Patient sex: M
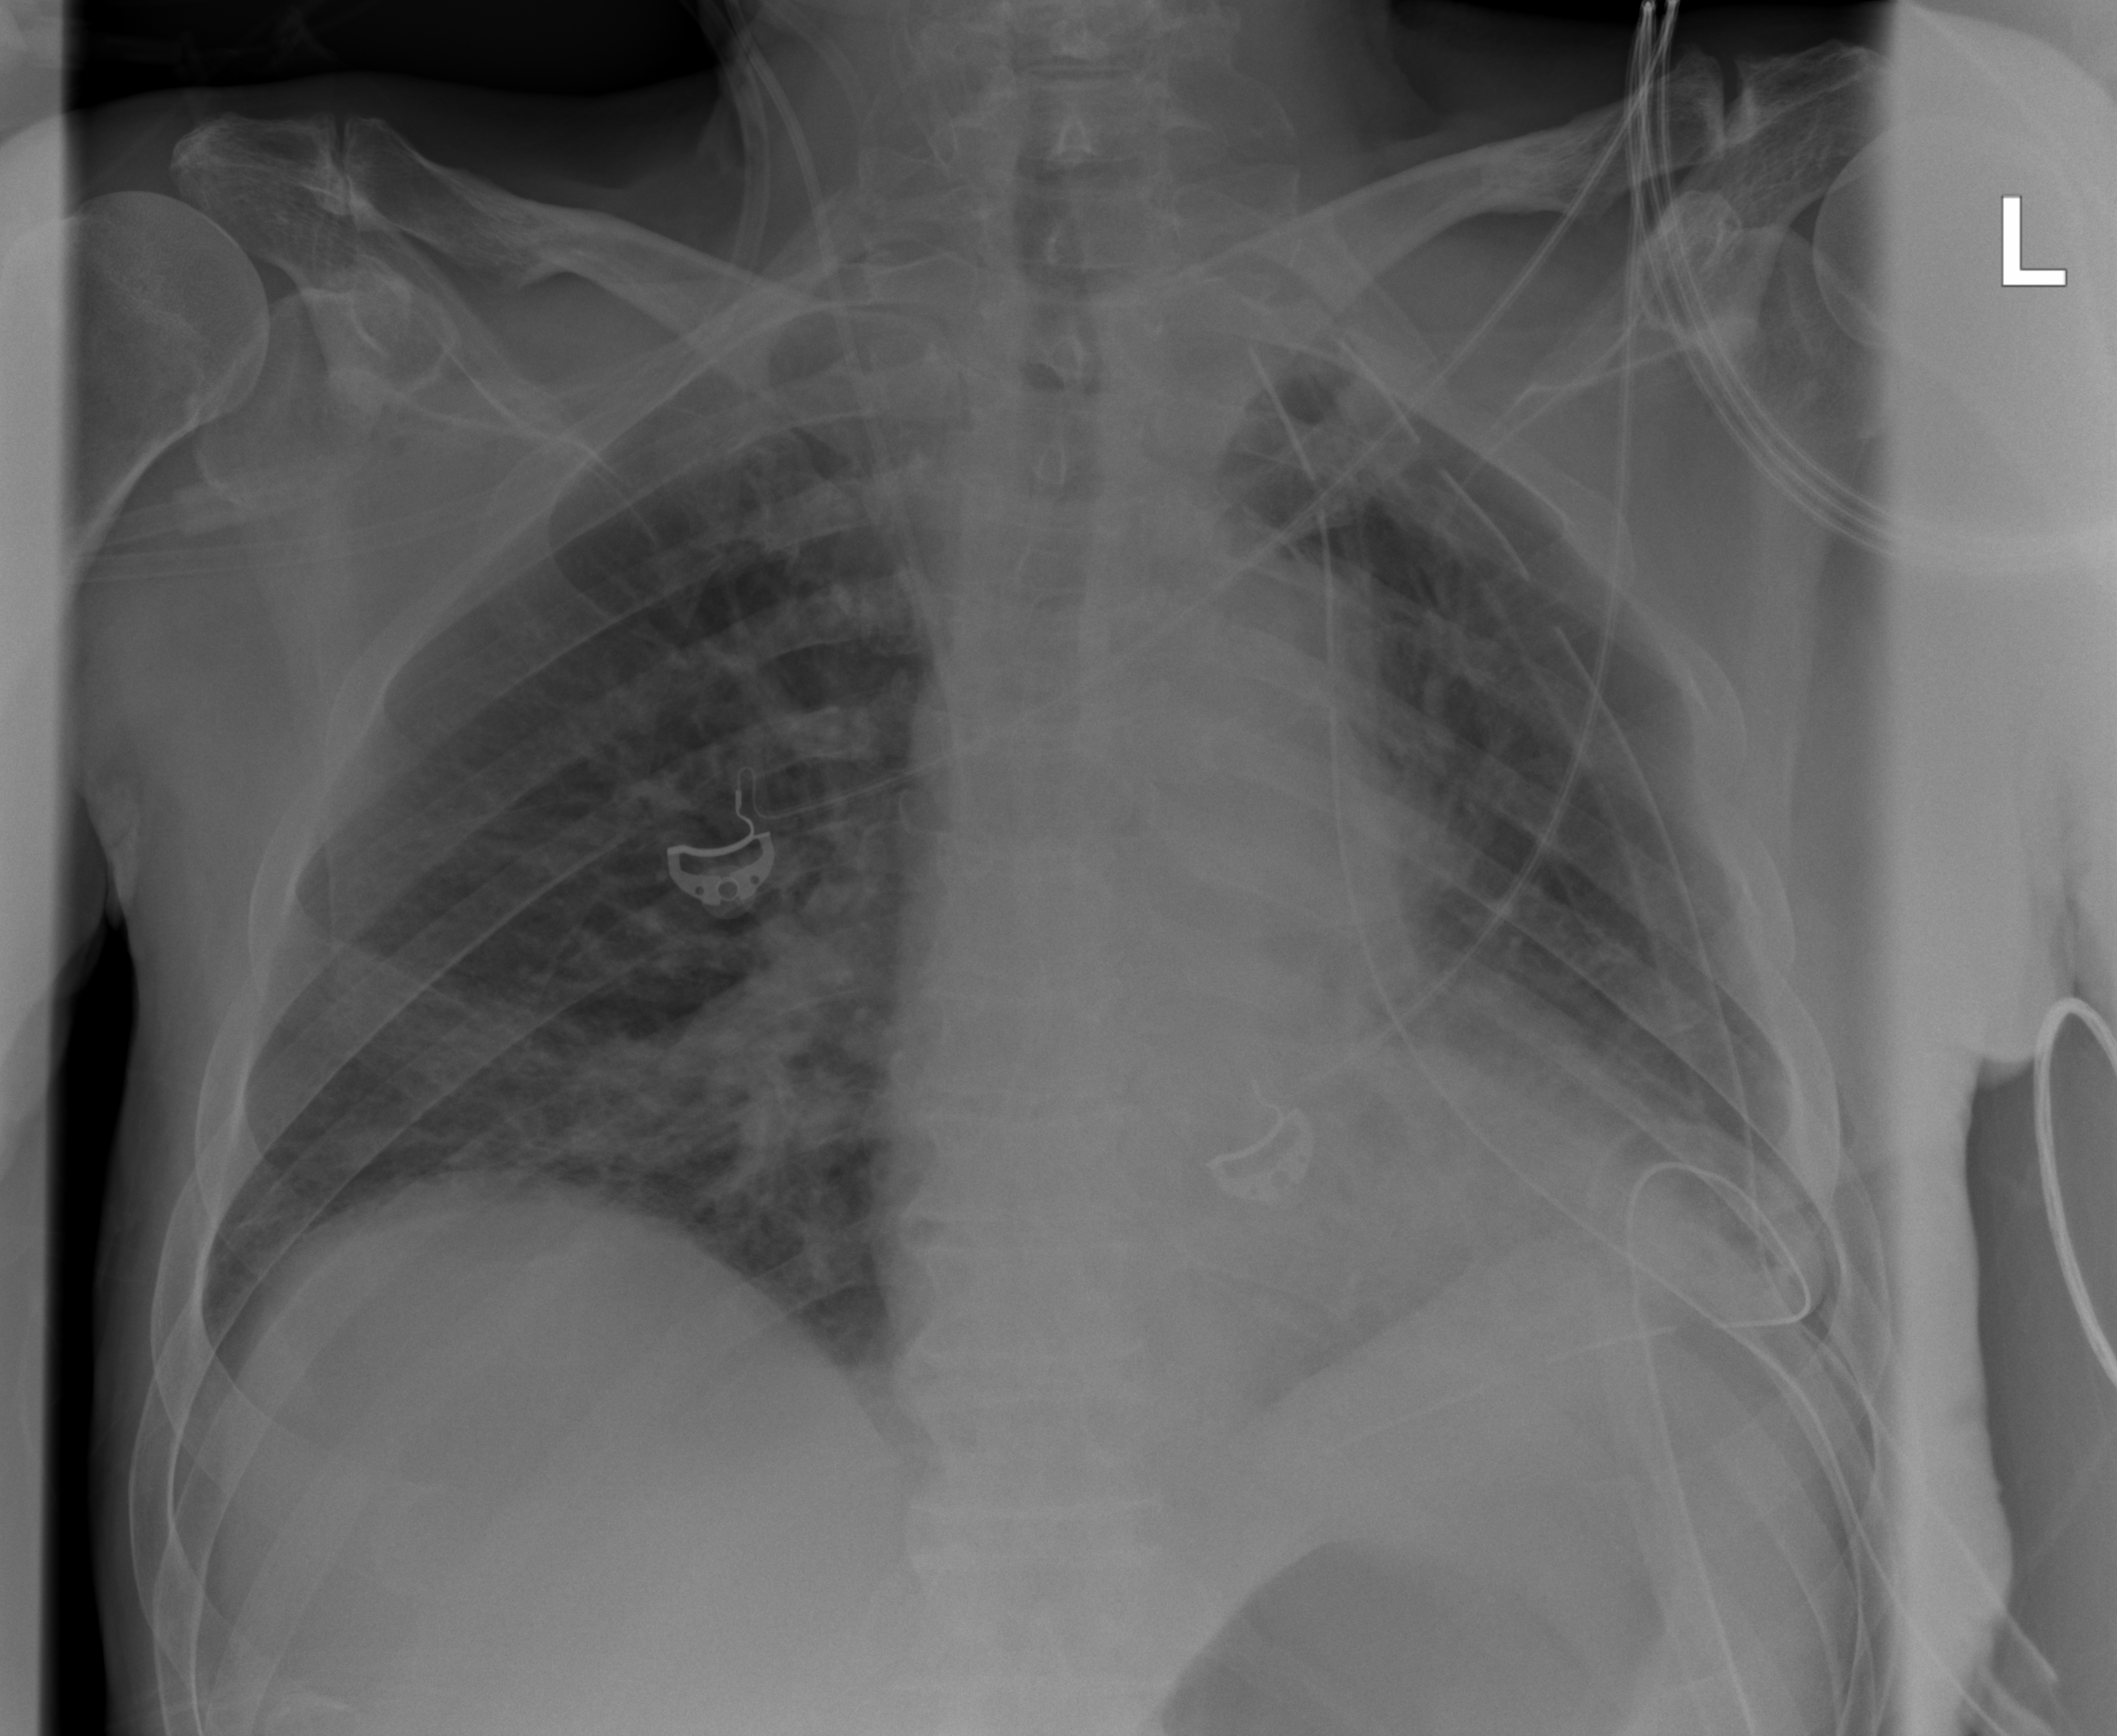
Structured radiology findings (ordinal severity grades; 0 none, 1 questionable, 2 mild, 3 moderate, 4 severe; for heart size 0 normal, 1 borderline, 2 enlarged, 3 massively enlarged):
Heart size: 1
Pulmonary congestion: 2
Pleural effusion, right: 0
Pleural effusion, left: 0
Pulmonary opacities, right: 0
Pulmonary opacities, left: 2
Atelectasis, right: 2
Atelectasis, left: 2